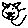
Label: cat